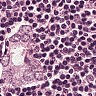
Metastatic tissue present: yes